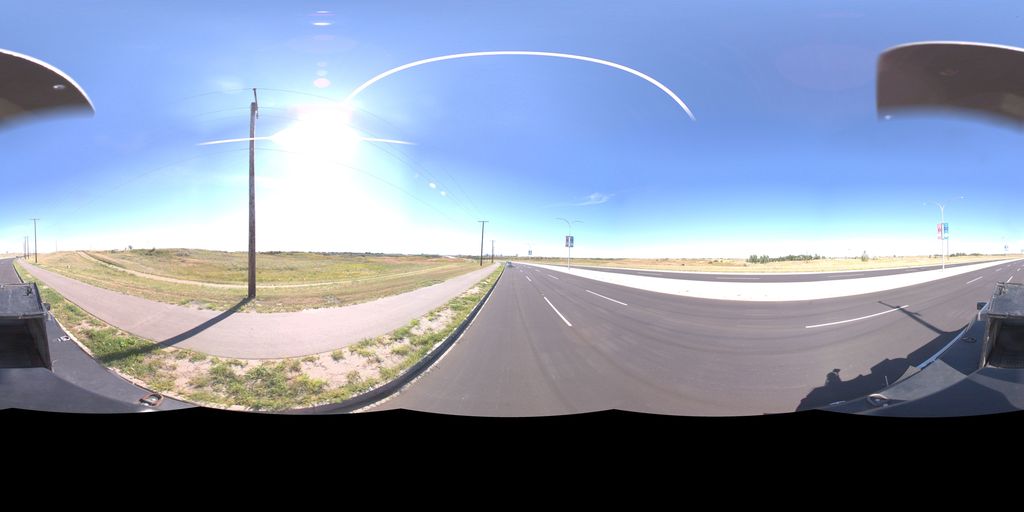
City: saskatoon